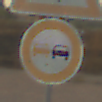
Verkehrszeichen: Ueberholverbot
Zusatzzeichen oben: AmphibienwanderungRechts
Umgebung: Outdoor, Suburban
Tageszeit: SunriseSunset
Wetter: PartlyCloudy
Licht: Natural
Jahreszeit: NotSpecified
Kontrast: MediumContrast